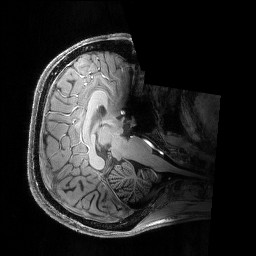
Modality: T1w
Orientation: axial